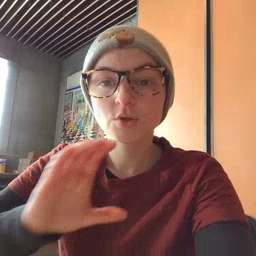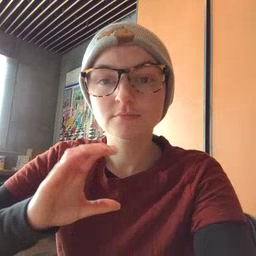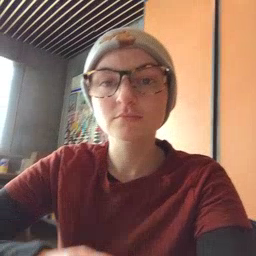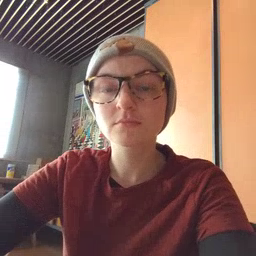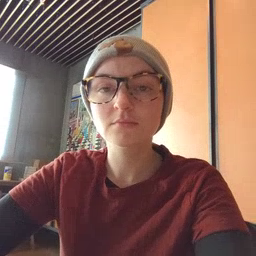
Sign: chocolate